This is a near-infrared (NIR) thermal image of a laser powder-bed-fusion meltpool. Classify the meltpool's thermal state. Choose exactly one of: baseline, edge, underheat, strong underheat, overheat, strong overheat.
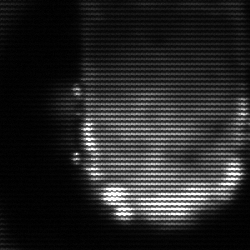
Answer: baseline